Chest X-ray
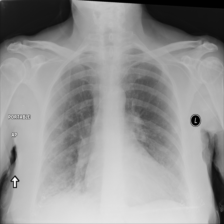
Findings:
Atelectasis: negative
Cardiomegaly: negative
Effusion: negative
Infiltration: positive
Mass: negative
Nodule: negative
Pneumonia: negative
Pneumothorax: negative
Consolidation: negative
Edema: negative
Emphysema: negative
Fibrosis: negative
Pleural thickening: negative
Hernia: negative